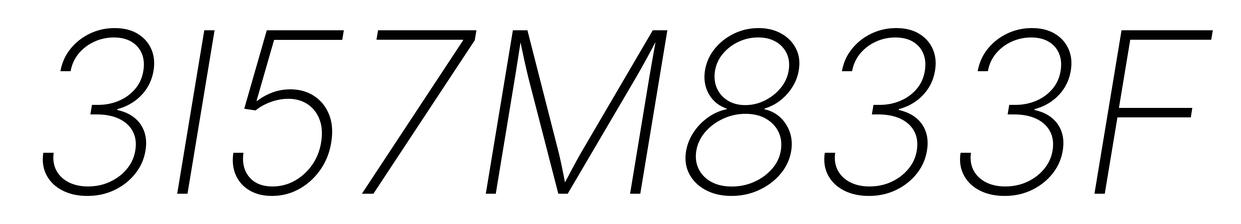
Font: Inter-Italic_ExtraLight_Italic